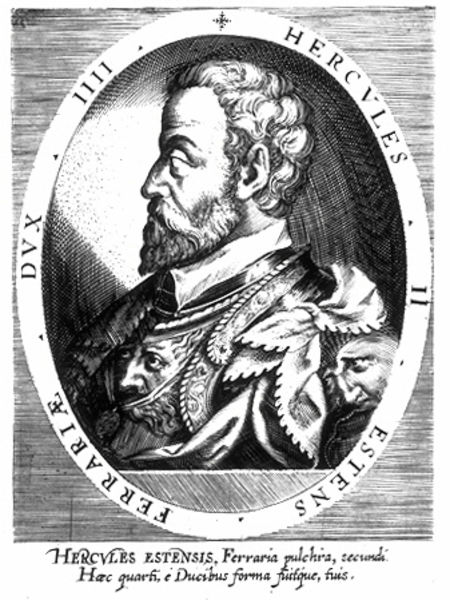
Titel: Bildnis des Hercules II Este, Herzog von Ferrara
Künstler: Dominicus Custos
Institution: (Seriendruck)
Schlagwörter: mann, weiß, grau, haar, köpfe, nase, ohr, profil, schwarz, skizze, tisch, blick, bart, gesichter, gesicht, kragen, rahmen, bildnis, portrait, porträt, auge, haare, brustbild, locke, locken, oval, schrift, seitlich, wellen, grafik, friedrich, inschrift, kante, links, druck, schwarzweiss, radierung, stich, lockig, beschriftung, rüstung, wellig, zahl, bildnid, herzog, kupferstich, herkules, latein, lateinisch, gesichte, hercules, radierunf, mart, ferrara, dvx, estens, 1111, estensis, bart+rüstung